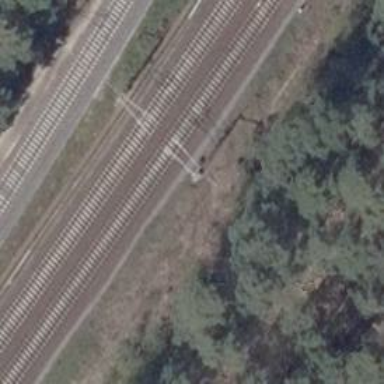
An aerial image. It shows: Milestone along the railway with catenary mast.